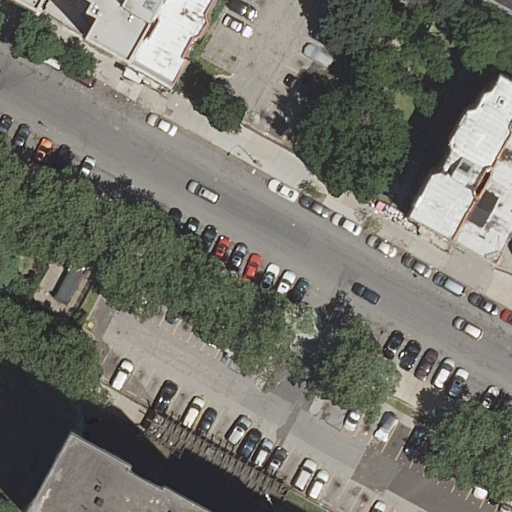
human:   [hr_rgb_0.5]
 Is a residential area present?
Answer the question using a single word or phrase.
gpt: yes

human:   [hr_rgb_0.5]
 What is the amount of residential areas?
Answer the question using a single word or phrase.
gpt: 1

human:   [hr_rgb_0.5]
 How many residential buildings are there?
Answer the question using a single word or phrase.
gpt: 6

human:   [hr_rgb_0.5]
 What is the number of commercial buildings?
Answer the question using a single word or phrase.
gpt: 0

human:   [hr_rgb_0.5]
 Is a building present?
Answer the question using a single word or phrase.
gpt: yes

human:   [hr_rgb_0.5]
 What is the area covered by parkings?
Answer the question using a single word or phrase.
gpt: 19m2

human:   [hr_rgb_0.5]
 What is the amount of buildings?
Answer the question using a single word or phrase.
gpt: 6

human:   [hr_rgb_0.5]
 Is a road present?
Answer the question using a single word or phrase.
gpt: yes

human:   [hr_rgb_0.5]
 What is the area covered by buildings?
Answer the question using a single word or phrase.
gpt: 2216m2

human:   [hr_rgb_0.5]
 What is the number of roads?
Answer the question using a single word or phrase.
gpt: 7

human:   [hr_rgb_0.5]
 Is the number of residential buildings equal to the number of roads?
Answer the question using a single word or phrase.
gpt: no

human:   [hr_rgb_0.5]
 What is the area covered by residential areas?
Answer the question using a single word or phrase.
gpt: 1866m2

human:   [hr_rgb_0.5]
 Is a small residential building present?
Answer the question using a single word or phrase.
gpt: no

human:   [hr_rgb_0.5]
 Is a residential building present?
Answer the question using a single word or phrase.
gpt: yes

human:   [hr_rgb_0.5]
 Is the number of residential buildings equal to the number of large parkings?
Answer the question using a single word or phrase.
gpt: no

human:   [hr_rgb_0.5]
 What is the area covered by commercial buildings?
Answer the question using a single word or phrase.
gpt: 0m2

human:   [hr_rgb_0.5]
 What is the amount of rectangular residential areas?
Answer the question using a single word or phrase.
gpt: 1

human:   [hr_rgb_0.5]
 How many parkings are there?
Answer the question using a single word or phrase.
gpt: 1

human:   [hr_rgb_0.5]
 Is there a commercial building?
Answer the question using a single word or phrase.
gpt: no

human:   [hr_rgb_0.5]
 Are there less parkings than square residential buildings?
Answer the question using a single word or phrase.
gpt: no

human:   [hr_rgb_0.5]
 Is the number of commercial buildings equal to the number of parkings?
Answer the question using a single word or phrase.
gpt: no

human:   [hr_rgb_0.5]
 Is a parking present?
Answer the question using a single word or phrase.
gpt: yes

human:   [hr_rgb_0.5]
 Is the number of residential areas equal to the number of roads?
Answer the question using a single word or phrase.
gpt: no

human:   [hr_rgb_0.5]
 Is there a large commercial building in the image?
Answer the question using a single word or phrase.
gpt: no

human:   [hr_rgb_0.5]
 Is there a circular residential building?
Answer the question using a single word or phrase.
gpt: no

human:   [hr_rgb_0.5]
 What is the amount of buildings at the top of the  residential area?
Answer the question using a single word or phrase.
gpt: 6

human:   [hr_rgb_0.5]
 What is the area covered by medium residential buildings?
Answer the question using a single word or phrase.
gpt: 1134m2

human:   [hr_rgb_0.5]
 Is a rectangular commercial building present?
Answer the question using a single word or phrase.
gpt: no

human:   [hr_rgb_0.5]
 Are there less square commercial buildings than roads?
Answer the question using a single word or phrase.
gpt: yes

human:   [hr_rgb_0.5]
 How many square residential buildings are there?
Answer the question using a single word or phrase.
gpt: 0

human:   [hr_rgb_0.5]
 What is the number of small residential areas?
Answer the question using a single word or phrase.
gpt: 0

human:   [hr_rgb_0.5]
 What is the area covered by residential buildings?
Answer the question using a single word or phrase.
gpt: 2216m2

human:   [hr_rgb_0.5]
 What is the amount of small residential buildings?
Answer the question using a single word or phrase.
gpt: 0

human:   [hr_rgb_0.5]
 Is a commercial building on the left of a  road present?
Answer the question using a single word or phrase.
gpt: no

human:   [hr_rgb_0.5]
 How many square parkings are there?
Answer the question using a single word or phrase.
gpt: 0

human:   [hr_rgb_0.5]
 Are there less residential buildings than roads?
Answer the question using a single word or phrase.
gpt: yes

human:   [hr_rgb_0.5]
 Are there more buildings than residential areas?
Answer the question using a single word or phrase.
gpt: yes

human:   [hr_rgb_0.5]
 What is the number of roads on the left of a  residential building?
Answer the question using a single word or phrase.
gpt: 7

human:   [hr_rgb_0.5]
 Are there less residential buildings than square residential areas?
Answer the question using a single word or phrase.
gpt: no

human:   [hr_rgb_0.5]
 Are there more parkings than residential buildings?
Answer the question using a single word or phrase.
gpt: no

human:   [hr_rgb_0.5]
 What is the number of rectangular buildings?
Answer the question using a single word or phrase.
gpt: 1

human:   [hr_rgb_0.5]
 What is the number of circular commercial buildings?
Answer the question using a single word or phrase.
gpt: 0

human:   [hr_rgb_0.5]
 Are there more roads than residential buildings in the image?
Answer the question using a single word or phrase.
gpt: yes

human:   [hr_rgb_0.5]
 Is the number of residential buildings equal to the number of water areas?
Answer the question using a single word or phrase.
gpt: no

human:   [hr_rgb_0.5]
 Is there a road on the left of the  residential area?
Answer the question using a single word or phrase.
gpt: no

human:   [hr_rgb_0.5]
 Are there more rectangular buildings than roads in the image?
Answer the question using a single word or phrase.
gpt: no

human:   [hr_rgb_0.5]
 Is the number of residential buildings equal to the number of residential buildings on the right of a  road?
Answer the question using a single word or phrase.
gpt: no

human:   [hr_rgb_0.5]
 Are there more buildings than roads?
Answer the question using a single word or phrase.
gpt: no

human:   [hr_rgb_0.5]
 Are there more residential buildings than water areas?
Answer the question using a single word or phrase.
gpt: yes

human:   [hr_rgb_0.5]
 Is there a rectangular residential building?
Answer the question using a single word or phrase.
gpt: yes

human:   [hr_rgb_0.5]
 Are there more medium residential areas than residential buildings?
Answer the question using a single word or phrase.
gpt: no

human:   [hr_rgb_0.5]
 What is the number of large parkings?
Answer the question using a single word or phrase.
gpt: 0

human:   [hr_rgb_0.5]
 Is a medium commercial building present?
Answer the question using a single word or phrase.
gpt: no

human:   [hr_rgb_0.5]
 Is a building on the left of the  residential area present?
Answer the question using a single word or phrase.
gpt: no

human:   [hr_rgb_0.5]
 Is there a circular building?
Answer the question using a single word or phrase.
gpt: no

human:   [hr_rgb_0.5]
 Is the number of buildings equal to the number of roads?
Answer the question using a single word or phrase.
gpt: no

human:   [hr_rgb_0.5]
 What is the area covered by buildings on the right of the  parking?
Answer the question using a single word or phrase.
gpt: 0m2

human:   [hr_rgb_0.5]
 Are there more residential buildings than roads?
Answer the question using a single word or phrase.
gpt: no

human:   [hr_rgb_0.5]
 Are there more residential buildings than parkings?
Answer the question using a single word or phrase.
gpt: yes

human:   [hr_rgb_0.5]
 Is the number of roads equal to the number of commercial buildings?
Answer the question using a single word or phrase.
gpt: no

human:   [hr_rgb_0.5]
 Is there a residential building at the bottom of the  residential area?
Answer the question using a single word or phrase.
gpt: no

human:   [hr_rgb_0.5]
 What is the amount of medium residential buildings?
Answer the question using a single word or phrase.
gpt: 5

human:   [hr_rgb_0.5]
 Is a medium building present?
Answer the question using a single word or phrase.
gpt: yes

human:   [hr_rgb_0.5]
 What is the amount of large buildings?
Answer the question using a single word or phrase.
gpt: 1